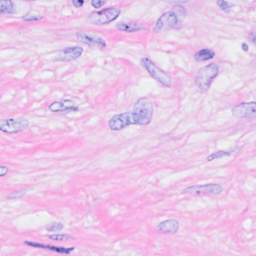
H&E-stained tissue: Breast